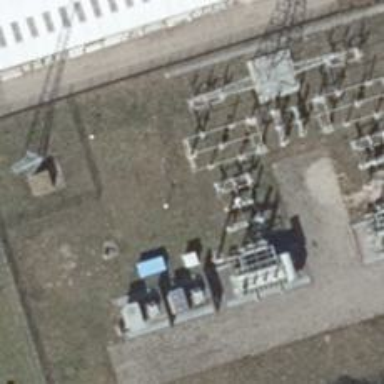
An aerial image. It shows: Power line with 3 cables. The line type is busbar.